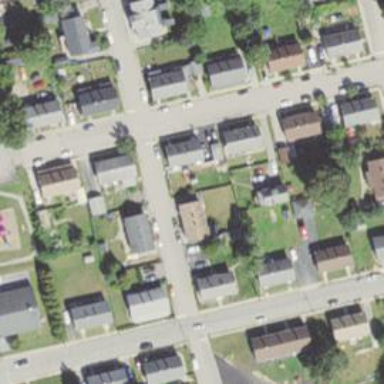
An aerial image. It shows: Residential driveway used as service road.